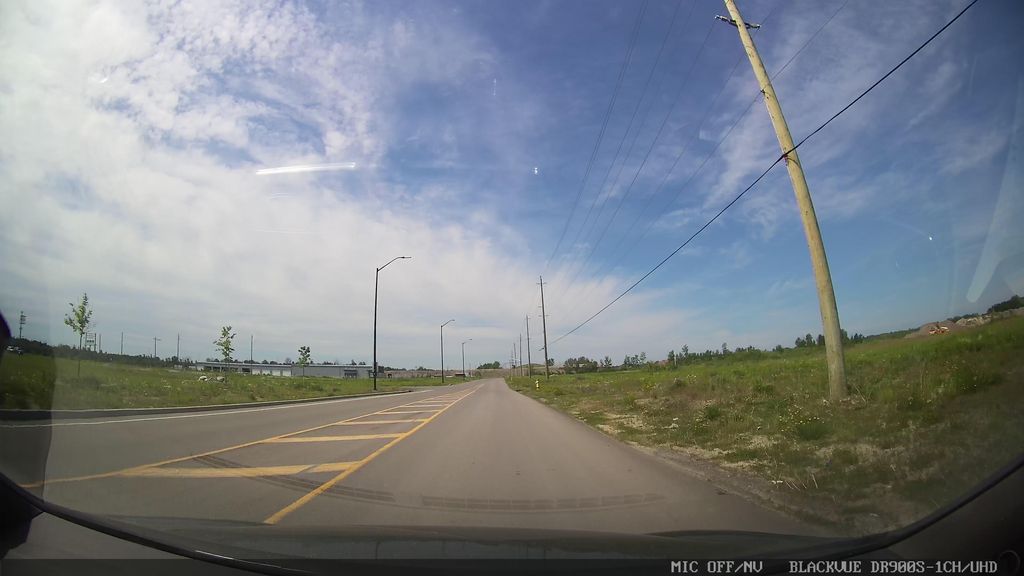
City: ottawa-gatineau